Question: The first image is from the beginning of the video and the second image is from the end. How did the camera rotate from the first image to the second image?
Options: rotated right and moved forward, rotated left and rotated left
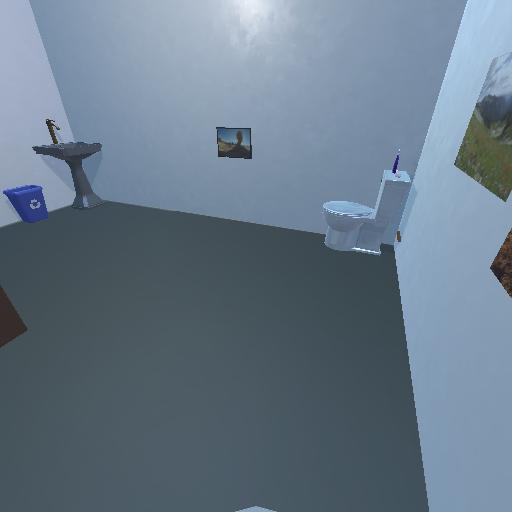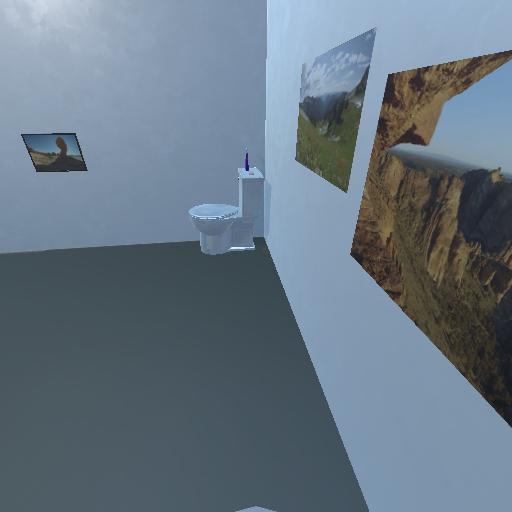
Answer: rotated right and moved forward